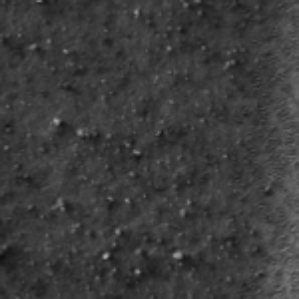
Label: frost